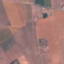
Label: PermanentCrop